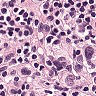
Metastatic tissue present: yes